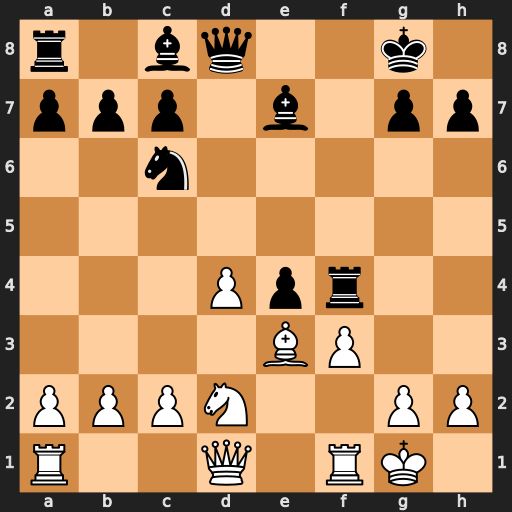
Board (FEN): r1bq2k1/ppp1b1pp/2n5/8/3Ppr2/4BP2/PPPN2PP/R2Q1RK1
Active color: w
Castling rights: -
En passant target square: -
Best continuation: Bxf4 Qxd4+ Kh1